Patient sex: M
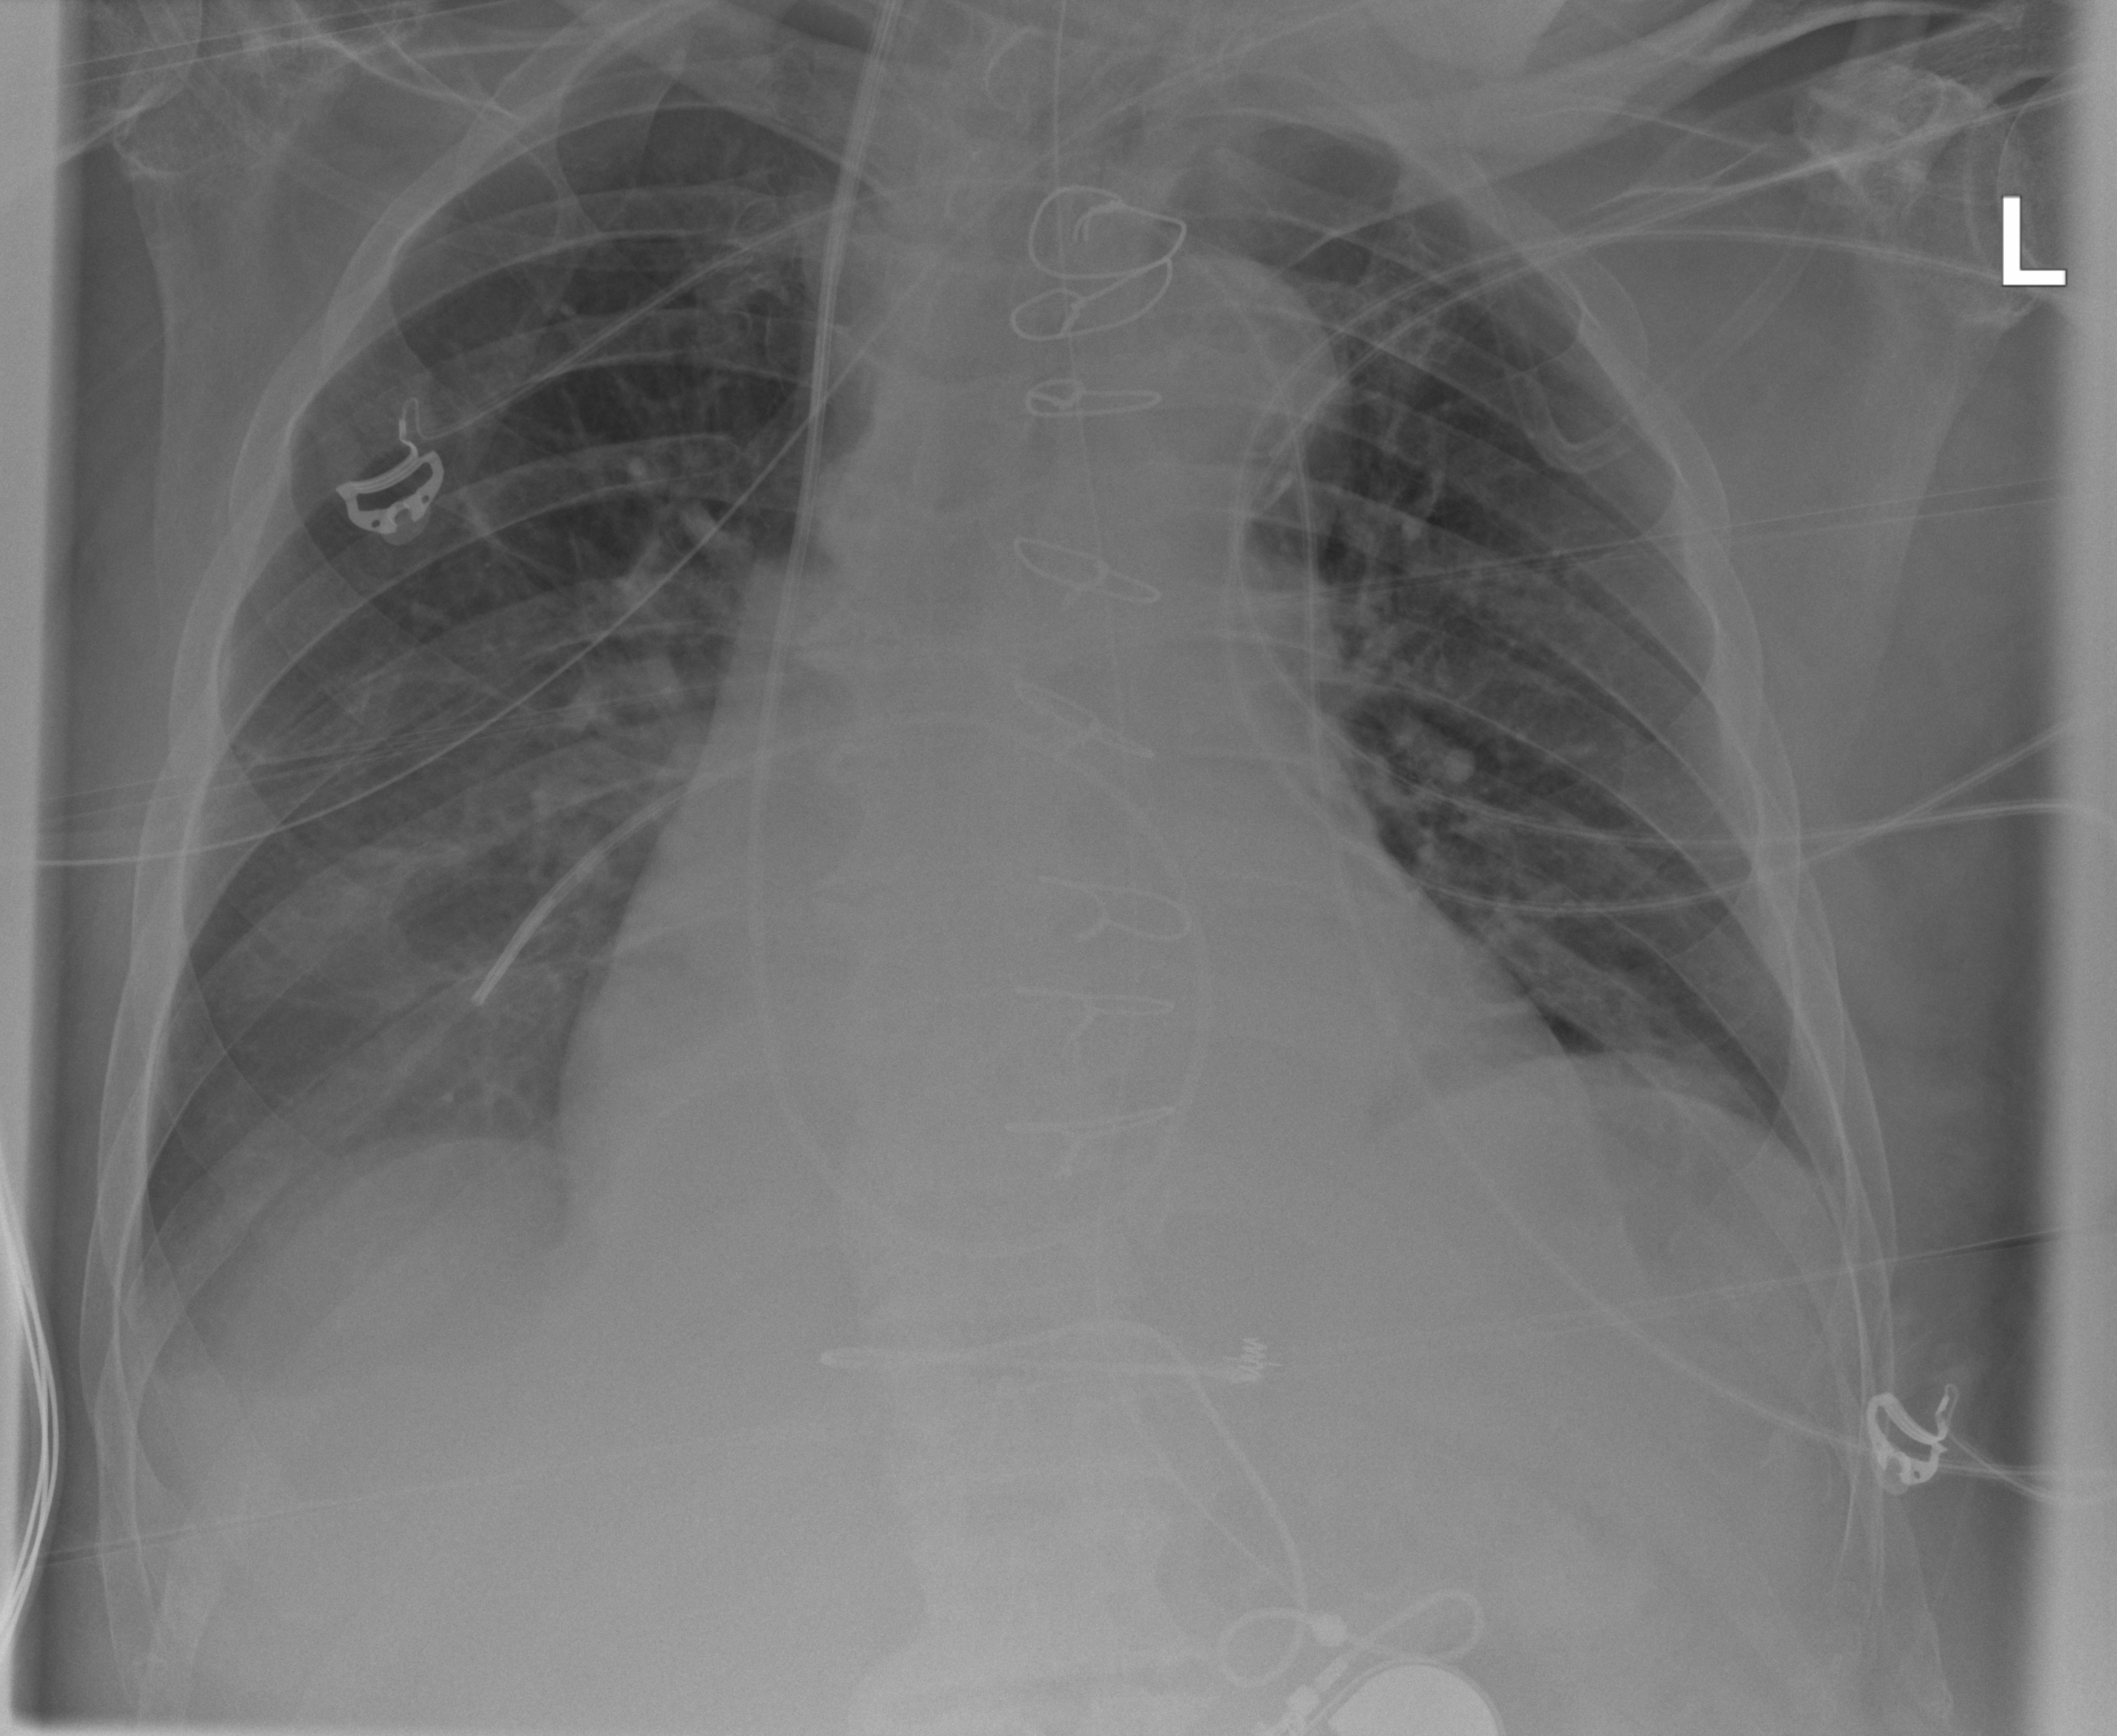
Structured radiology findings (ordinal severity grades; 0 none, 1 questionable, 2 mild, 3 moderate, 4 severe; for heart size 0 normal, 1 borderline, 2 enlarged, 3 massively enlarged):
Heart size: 2
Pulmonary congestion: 0
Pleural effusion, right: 2
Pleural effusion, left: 0
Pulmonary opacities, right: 0
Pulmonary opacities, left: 0
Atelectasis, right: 2
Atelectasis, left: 2